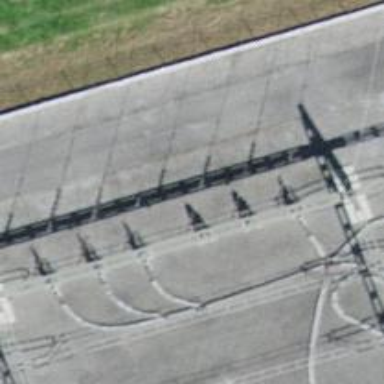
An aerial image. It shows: Insulator used in power equipment.